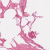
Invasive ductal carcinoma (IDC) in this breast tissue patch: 0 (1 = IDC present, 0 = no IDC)